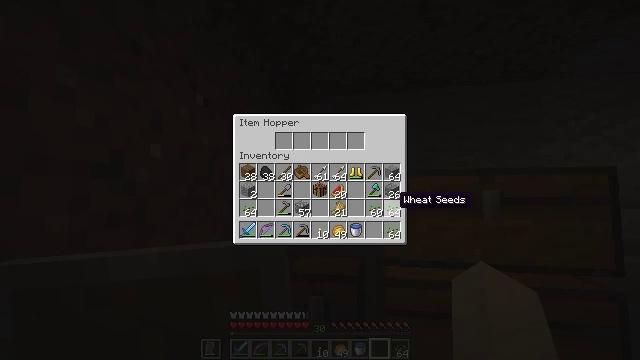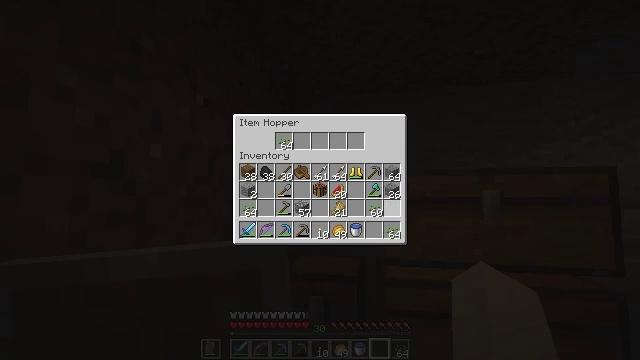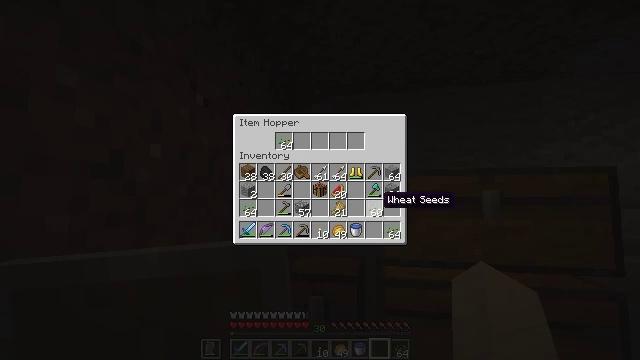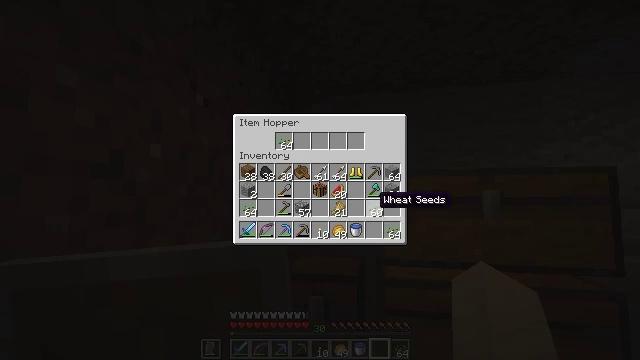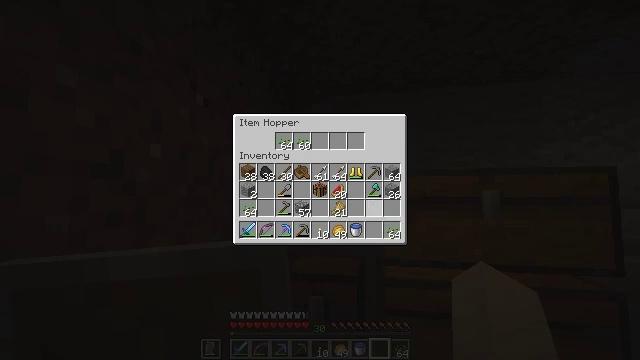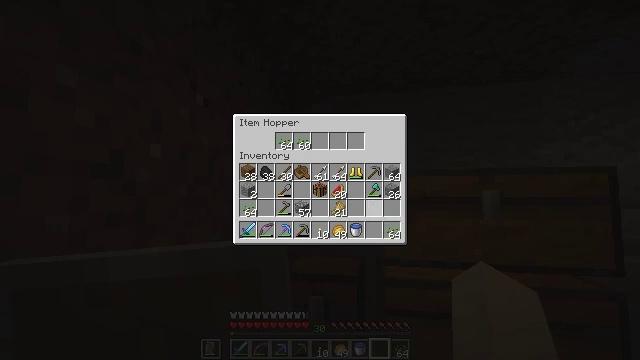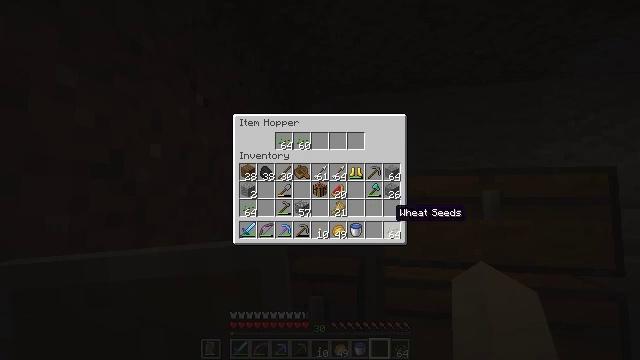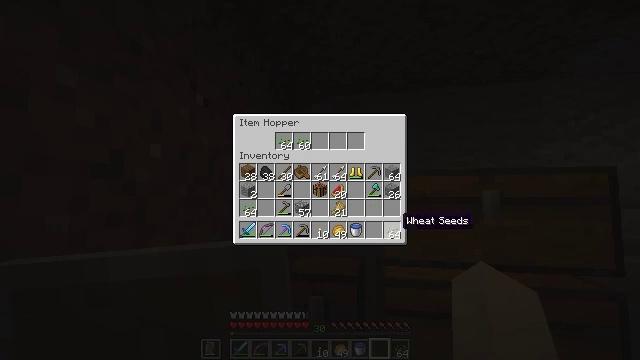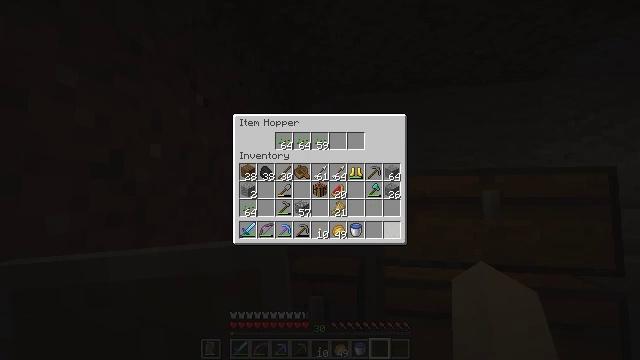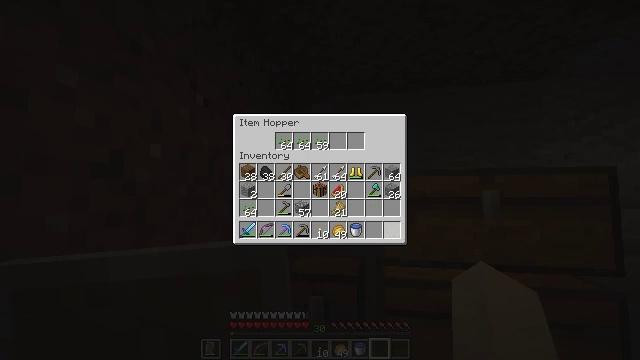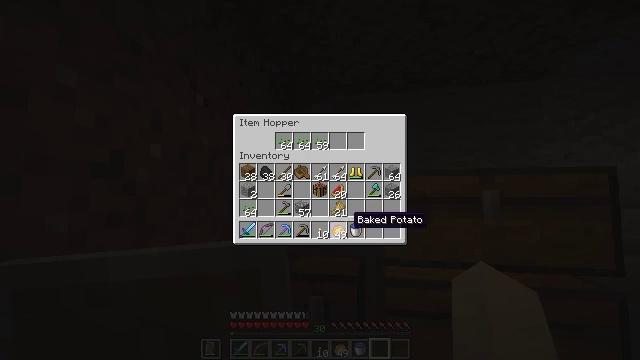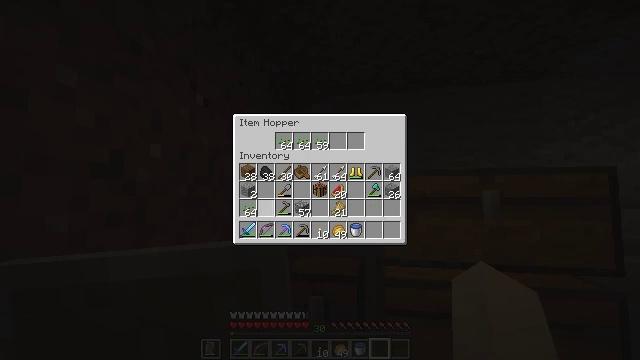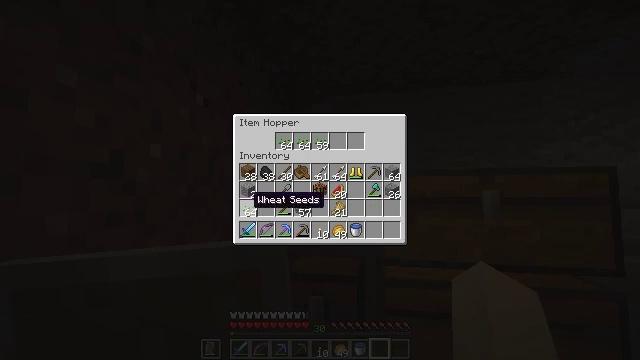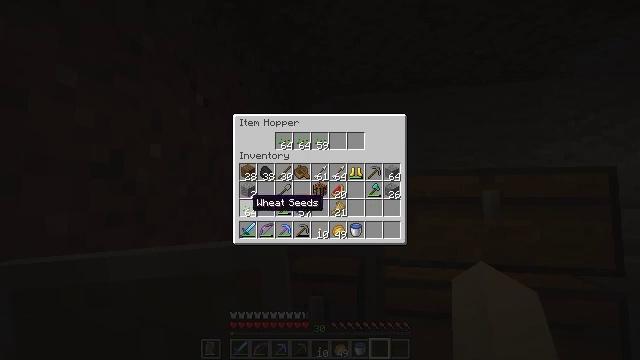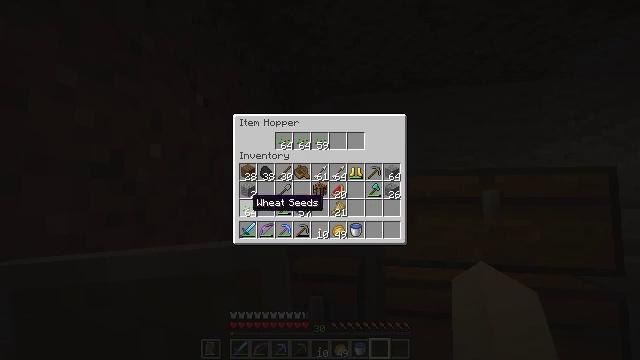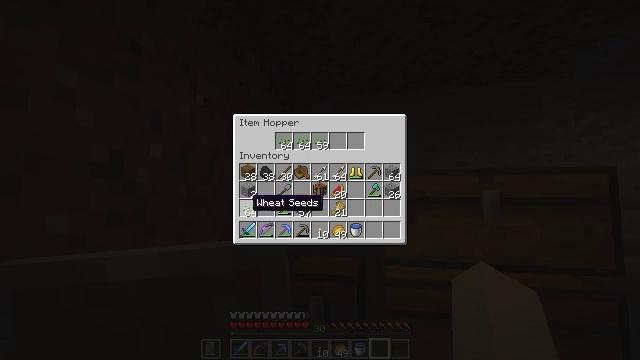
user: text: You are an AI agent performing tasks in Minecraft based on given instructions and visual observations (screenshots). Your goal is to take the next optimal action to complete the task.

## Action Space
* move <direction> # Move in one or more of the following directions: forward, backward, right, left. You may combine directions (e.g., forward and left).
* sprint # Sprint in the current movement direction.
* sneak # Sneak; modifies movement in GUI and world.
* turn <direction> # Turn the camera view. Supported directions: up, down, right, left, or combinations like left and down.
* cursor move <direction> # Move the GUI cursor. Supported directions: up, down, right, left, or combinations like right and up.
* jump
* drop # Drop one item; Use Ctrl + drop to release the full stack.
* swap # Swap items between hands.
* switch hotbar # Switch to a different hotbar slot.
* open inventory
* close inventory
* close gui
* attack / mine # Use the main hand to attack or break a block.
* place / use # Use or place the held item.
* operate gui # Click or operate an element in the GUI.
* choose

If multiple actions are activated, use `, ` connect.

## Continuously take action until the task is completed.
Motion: motion action
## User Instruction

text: Harvest the hopper from its place.
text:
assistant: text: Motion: sneak, operate gui
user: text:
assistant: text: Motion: sneak, cursor move left, operate gui
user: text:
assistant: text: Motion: sneak
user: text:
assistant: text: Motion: sneak, operate gui
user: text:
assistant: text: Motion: sneak, operate gui
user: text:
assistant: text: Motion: sneak, cursor move right and down
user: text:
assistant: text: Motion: sneak, cursor move right and down
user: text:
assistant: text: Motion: sneak, operate gui
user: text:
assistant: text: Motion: sneak
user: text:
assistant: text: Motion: sneak, cursor move left
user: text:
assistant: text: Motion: sneak, cursor move left and up
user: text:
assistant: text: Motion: sneak, cursor move left
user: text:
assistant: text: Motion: sneak
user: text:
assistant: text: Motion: sneak
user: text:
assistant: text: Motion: sneak
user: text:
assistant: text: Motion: sneak, operate gui
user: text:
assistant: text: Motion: sneak, operate gui
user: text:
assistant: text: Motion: sneak, cursor move right
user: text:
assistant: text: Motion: no_op
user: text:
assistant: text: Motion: no_op
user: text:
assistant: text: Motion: no_op
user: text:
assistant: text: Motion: no_op
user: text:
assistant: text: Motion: no_op
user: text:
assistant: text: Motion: no_op
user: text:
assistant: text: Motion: no_op
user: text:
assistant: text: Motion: no_op
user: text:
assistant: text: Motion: no_op
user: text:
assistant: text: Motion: no_op
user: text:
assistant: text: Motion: no_op
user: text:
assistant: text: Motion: no_op